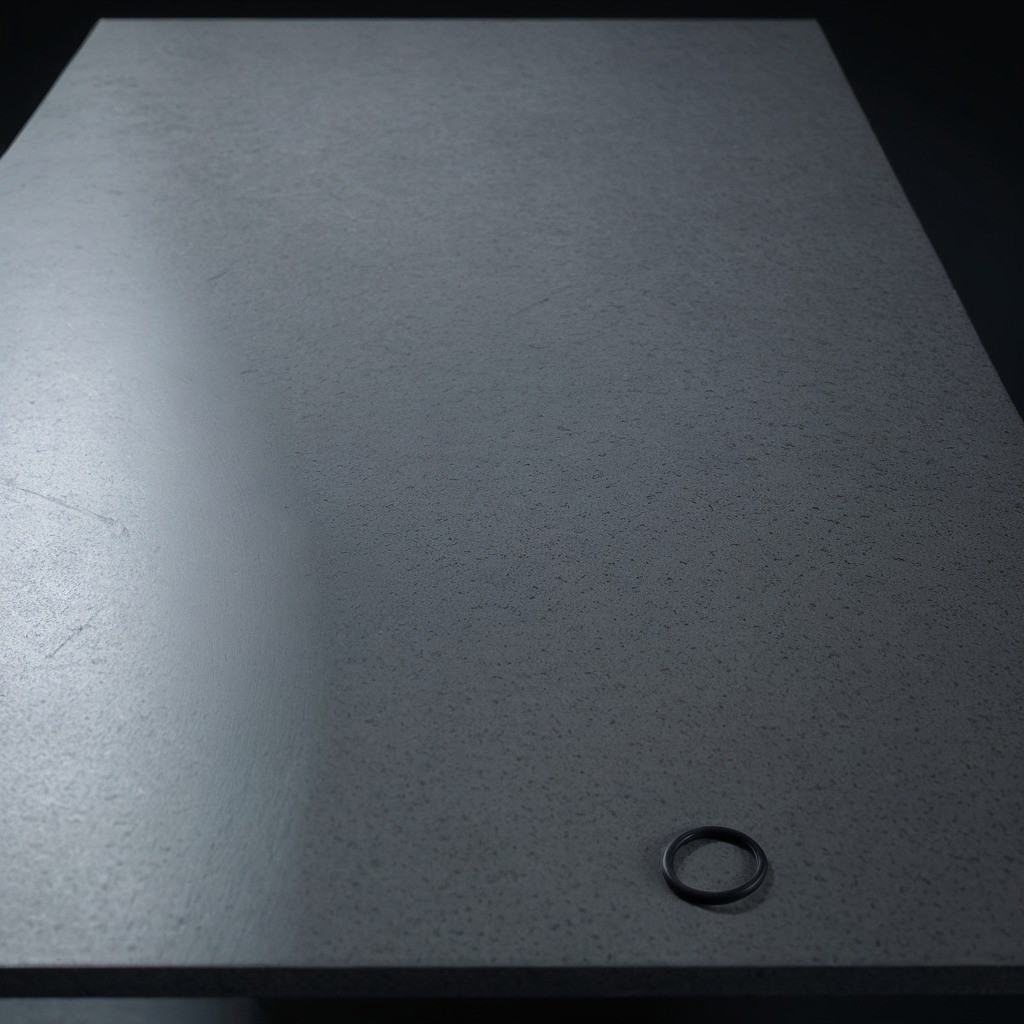
A rubber O-ring is lying on the clean granite table inside a workshop at night.